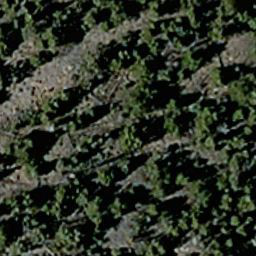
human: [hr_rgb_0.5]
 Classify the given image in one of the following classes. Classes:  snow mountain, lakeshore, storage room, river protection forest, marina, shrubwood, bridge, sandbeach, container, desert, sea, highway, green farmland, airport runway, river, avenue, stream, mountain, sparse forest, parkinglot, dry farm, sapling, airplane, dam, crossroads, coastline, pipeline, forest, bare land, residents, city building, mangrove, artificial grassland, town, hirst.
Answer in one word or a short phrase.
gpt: sparse forest